Question: I'm trying to create an input field with a button addon appended, I've copied the code from the Bootstrap documentation but the input field and button seem to have opposite horizontal alignments. I've had a look at the applied styles in the Chrome developer tools but cab't figure out what's going on.
Here is the code snippet:
'''
<div class="panel-heading">Checkins on @ViewBag.QryDate</div>
<div class="panel-body">
<div class="form-group">
<div class="input-group">
<div class="input-group-addon">Date:</div>
<input type="date" class="form-control" id="exampleInputAmount" placeholder="@ViewBag.QryDate">
<span class="input-group-btn">
<button class="btn btn-default" type="button">Go!</button>
</span>
</div>
</div>
</div>
'''
The image below shows the problem:

I am using an ASP.Net MVC 5 site which has Bootstrap 3 baked in, I haven't added any additional CSS or JS. I have replaced the Bootstrap 3 files with the latest ones available to see if it was a bug but that hasn't made any difference.
I have wrapped the .input-group in a .form-group as suggested in another SO question.
The issue can be replicated in Chrome and IE 11. Am I being a muppet? Any ideas what I've missed? Many thanks.
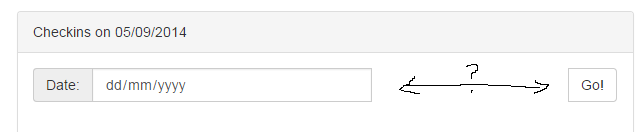
Answer: Thanks for the suggestions guys - after further investigation the following default style included in the ASP.Net MVC 5 Site.css was causing the problem:
'''
/* Set width on the form input elements since they're 100% wide by default */
input,
select,
textarea {
max-width: 280px;
}
'''